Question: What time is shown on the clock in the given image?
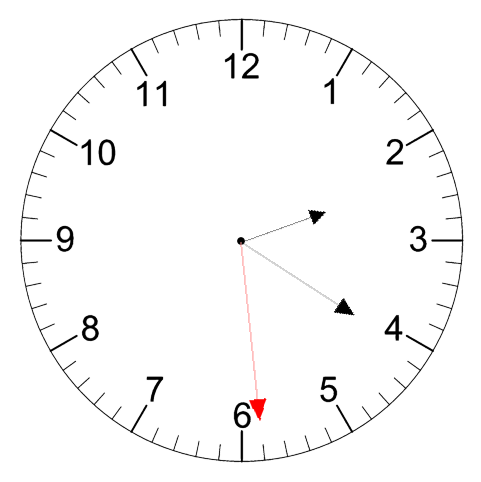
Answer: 02:20:29